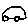
Label: car